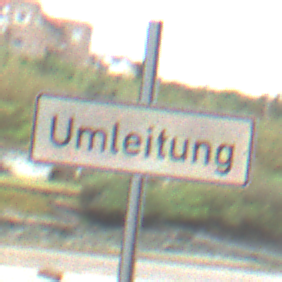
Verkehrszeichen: Umleitungsankuendigung
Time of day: Midday
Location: Roofed (Beach)
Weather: Overcast
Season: NotSpecified
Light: Natural